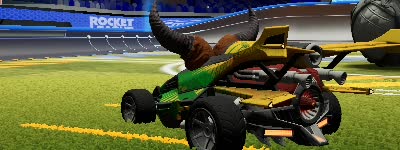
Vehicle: aftershock